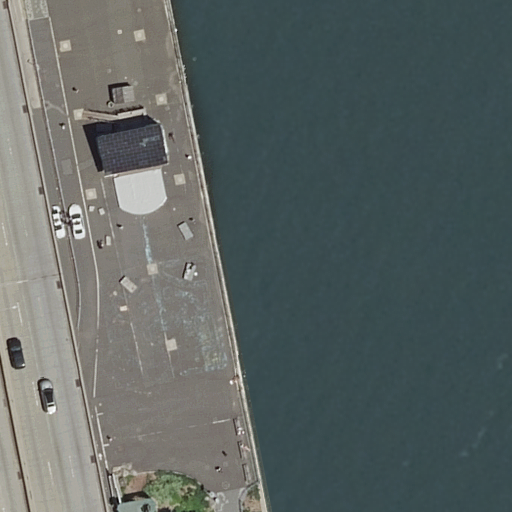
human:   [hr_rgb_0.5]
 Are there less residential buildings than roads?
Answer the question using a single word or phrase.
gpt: yes

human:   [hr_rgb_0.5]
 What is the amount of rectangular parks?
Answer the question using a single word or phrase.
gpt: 1

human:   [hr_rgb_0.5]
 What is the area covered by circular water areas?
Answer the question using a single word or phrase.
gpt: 0m2

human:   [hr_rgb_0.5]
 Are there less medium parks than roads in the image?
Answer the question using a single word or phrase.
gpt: yes

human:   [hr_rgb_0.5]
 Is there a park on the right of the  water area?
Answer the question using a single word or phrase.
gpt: no

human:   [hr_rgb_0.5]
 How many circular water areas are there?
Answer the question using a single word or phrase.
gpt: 0

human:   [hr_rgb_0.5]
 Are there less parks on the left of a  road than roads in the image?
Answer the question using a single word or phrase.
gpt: yes

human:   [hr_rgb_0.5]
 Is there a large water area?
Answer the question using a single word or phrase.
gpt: yes

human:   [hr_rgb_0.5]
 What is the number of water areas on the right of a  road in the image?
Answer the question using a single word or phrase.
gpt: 1

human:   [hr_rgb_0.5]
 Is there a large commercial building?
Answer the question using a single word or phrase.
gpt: no

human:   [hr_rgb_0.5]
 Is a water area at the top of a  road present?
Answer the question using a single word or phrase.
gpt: no

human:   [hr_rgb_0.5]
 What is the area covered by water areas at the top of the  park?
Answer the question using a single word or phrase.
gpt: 6112m2

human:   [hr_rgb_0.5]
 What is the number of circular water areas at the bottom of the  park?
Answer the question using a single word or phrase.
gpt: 0

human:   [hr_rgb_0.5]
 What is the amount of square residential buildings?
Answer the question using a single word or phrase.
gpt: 0

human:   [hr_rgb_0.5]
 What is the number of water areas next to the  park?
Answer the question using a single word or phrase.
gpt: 1

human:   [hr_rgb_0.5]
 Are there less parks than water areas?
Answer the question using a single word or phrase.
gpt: no

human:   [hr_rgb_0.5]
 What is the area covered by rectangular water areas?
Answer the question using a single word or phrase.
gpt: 6112m2

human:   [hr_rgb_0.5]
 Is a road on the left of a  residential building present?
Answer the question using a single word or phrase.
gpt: no

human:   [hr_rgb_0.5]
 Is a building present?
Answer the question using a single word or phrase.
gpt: no

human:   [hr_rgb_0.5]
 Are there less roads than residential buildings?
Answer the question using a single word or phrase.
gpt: no

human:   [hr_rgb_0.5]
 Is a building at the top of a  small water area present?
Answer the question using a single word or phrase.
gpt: no

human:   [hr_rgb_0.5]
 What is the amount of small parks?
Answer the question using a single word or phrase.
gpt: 0

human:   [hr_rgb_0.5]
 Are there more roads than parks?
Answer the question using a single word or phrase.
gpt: yes

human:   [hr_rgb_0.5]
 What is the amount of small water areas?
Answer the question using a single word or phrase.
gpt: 0

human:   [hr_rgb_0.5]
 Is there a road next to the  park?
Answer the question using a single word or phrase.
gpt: yes

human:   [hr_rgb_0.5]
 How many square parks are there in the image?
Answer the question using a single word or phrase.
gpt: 0

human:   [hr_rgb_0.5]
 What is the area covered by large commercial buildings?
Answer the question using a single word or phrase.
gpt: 0m2

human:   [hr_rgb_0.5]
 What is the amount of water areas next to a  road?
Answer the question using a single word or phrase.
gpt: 1

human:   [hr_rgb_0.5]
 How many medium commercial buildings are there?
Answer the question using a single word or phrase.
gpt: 0

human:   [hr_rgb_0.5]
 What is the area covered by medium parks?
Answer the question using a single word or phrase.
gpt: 0m2

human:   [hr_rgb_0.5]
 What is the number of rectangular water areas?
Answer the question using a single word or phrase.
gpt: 1

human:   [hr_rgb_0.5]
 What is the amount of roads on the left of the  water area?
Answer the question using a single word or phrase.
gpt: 5

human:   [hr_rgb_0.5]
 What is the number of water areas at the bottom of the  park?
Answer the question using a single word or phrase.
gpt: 0

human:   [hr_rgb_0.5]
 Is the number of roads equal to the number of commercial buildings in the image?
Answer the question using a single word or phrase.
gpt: no

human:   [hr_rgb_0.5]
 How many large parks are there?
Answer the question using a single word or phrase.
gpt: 1

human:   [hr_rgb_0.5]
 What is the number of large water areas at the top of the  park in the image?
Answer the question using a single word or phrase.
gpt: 1